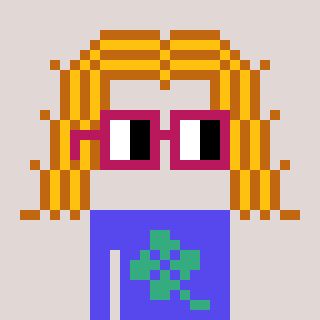
a pixel art character with square dark red glasses, a hair-shaped head and a computerblue-colored body on a warm background